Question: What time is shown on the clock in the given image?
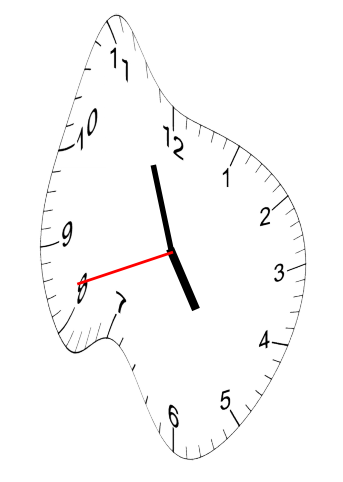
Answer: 04:56:42